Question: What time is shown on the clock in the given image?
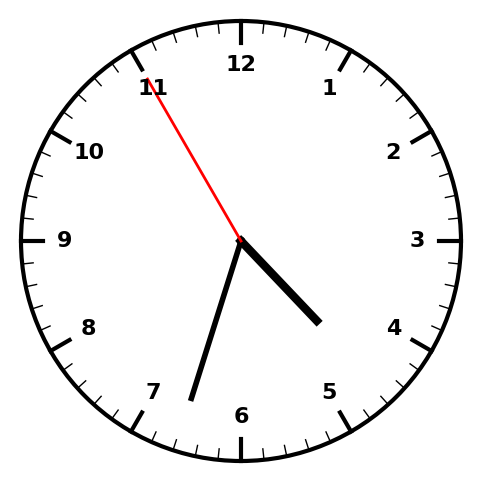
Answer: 04:32:55